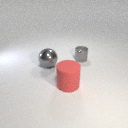
small gray metal cylinder behind large gray metal sphere